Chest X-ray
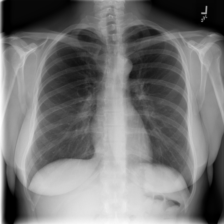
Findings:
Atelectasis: negative
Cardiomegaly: negative
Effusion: negative
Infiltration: negative
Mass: negative
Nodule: negative
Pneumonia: negative
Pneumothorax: negative
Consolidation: negative
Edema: negative
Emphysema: negative
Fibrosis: negative
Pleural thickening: negative
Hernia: negative